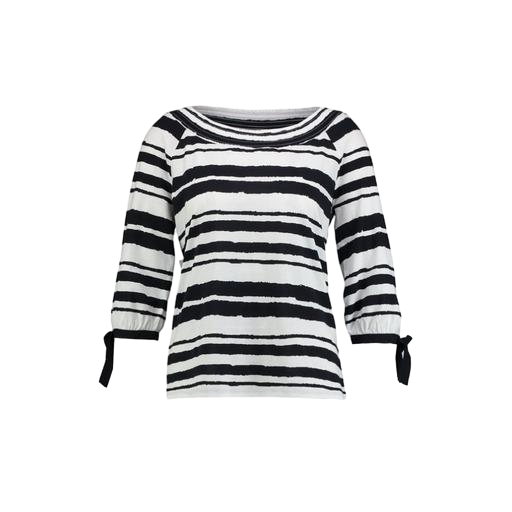
black petite printed ruched-sleeve top only macy, black striped cold-shoulder top only macy, black and white long sleeved shirt, white background